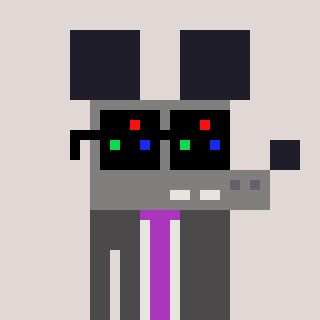
a pixel art character with square black sunglasses, a mouse-shaped head and a grayscale-colored body on a warm background